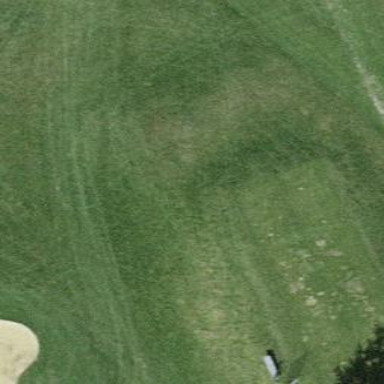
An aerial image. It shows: Golf tee on grassy land.